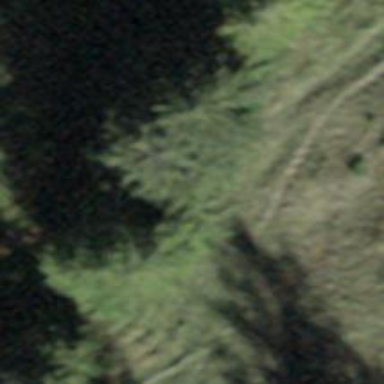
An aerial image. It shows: Row of trees in natural setting.